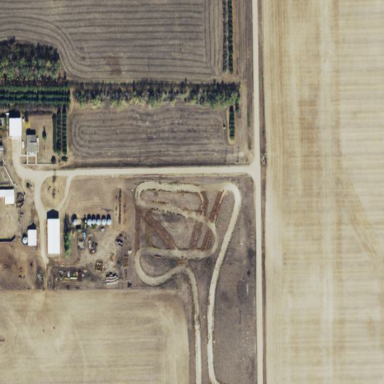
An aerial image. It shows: Raceway with dirt surface.